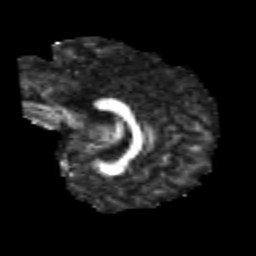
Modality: FA
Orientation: sagittal
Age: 23
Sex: male
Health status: healthy